【题型】解答题　【知识点】平面几何　【难度】easy
已知：如图, 在 $\triangle ABC$ 中, $AB = AC = 6$, $BC = 4$, $AB$ 的垂直平分线交 $AB$ 于点 $E$, 交 $BC$ 的延长线于点 $D$。

(1) 求 $CD$ 的长；

(2) 求点 $C$ 到 $ED$ 的距离。

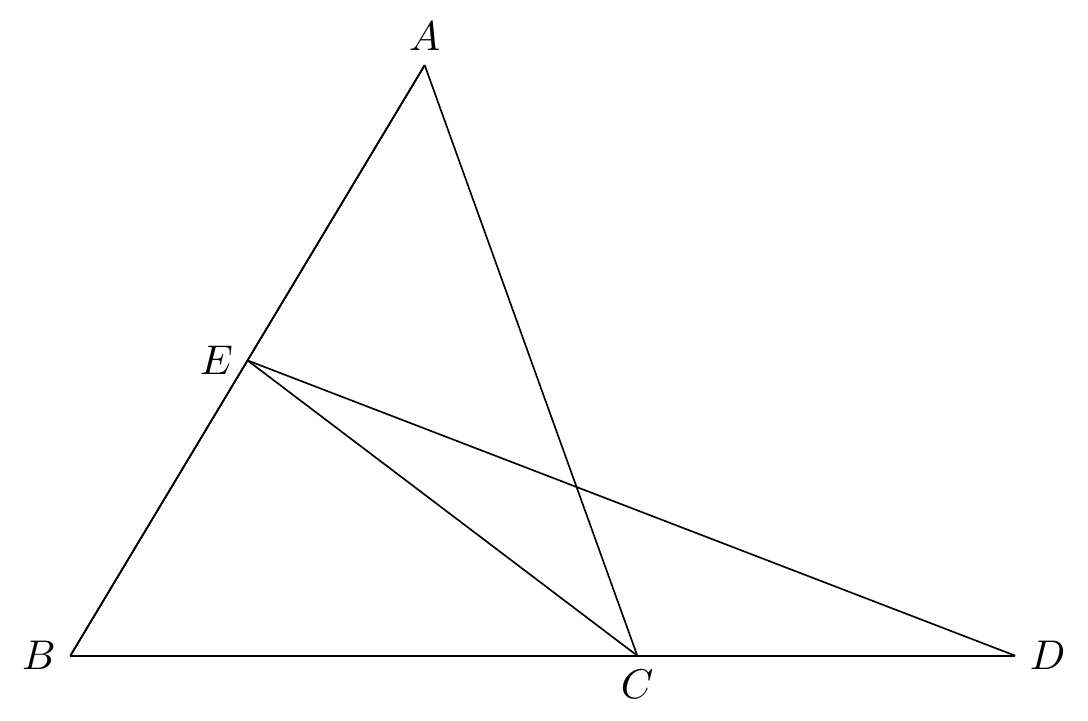
【解答】
解：(1) 如图,

过 $A$ 点作 $AF \perp BC$ 于点 $F$,

$\because$ $AB = AC = 6$, $BC = 4$, $AF \perp BC$,

$\therefore$ $BF = FC = 2$, $\angle BFA = 90^\circ$,

$\therefore$ 在 Rt$\triangle ABF$ 中, $\cos \angle B = \frac{BF}{AB} = \frac{1}{3}$,

$\because$ $AB$ 的垂直平分线交 $AB$ 于点 $E$, $AB = 6$,

$\therefore$ $AE = BE = 3$, $\angle DEB = 90^\circ$,

在 Rt$\triangle DEB$ 中, $\cos \angle B = \frac{BE}{BD} = \frac{1}{3}$,

$\therefore$ $BD = 9$,

$\therefore$ $CD = 5$。

(2) 过 $C$ 点作 $CH \perp ED$ 于点 $H$,

$\because$ $CH \perp ED$, $AB \perp ED$,

$\therefore$ $\angle DEB = \angle DHC = 90^\circ$,

$\therefore$ $CH // AB$,

$\therefore$ $\frac{CH}{BE} = \frac{CD}{BD}$,

$\because$ $BE = 3$, $BD = 9$, $CD = 5$,

$\therefore$ $CH = \frac{5}{3}$,

$\therefore$ 点 $C$ 到 $ED$ 的距离 $CH$ 为 $\frac{5}{3}$。
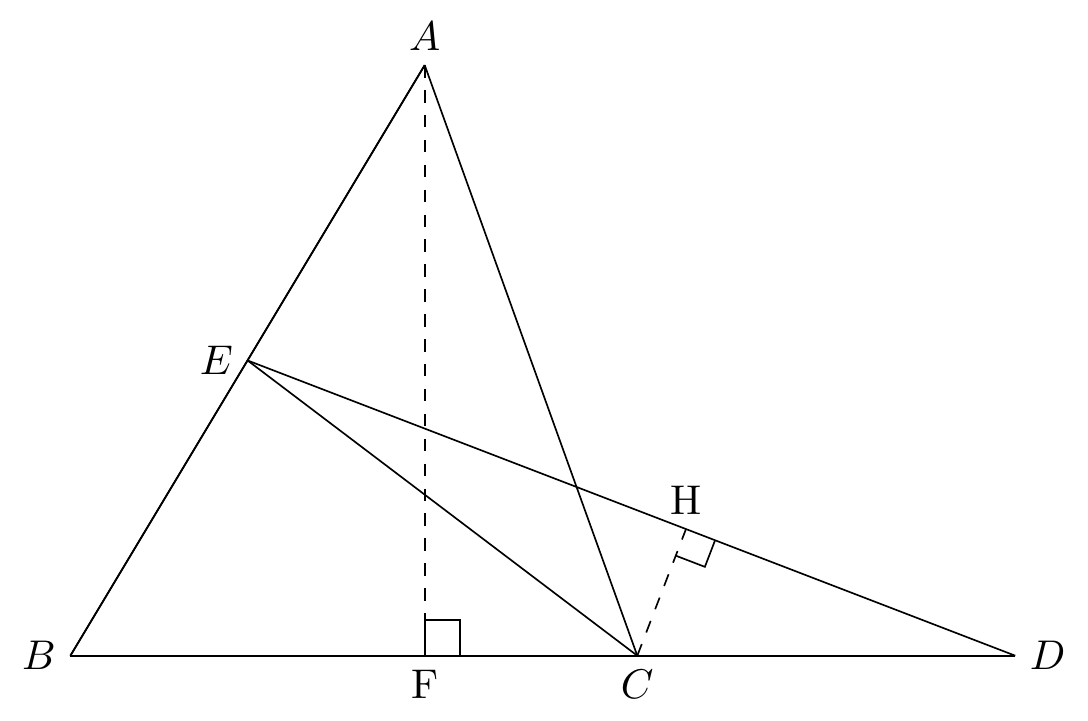